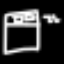
Label: bed